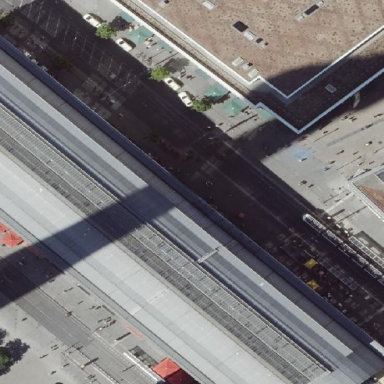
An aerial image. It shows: Train station building.